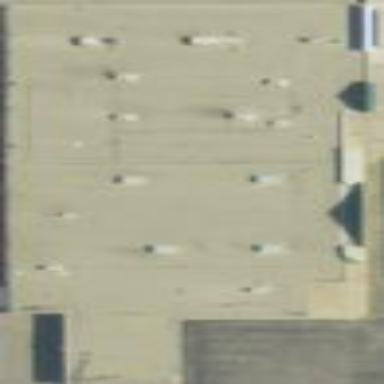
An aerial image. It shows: Retail building.